Question: Count the number of objects in the diagram.
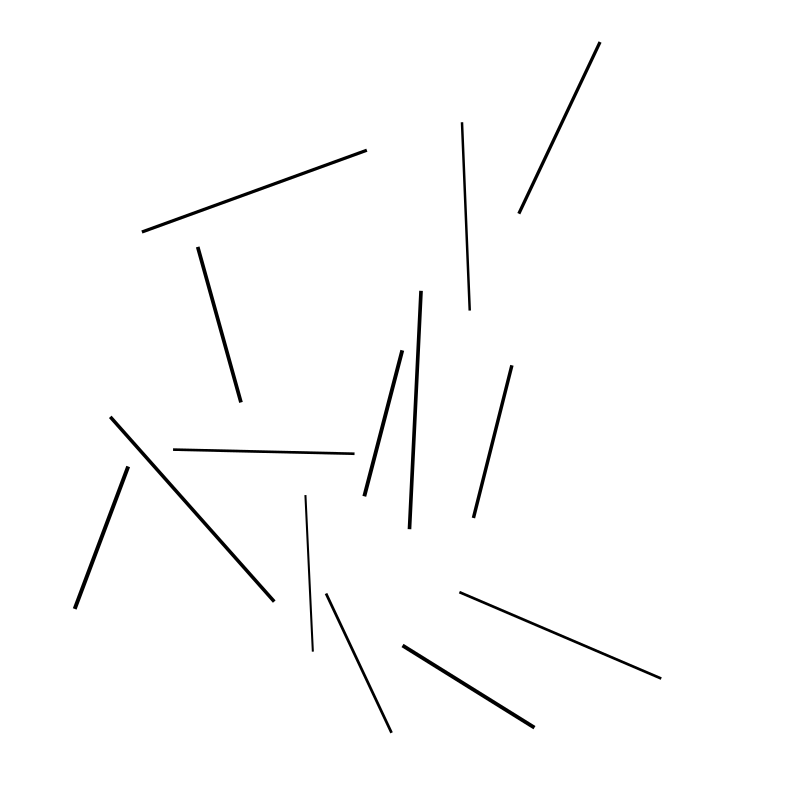
Answer: 14